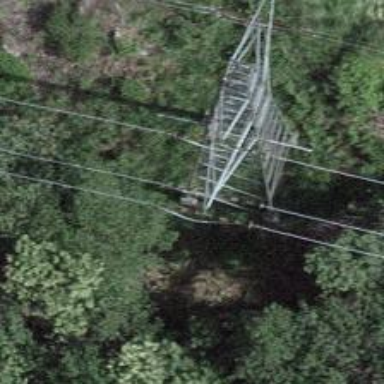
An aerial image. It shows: Power line is depicted.